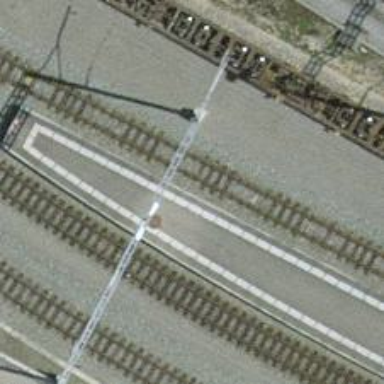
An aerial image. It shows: Close-up of railway platform edge.